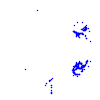
Particle: pion